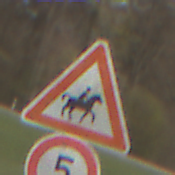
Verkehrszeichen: ReiterLinks
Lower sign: Geschwindigkeit5
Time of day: MorningAfternoon
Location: Outdoor (Suburban)
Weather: Overcast
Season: NotSpecified
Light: Natural